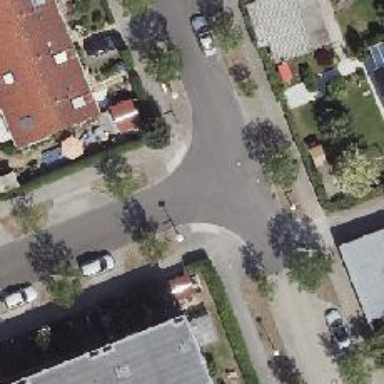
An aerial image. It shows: Unmarked road crossing.